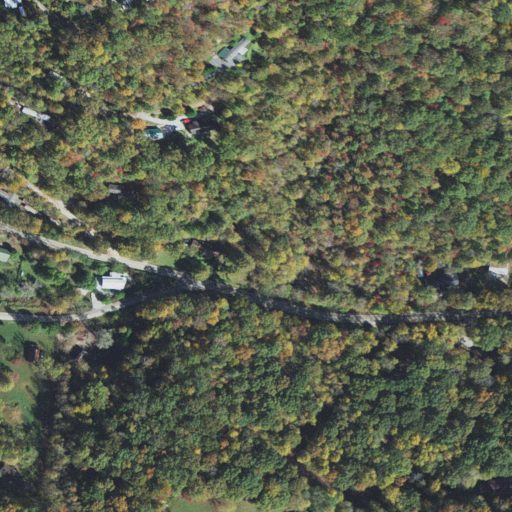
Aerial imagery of gap in North Carolina named Buddy Gap containing deciduous forest, open development, shrub, and low intensity development